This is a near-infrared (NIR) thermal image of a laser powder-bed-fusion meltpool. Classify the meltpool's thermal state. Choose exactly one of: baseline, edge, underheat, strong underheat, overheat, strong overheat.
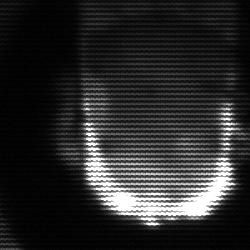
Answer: baseline